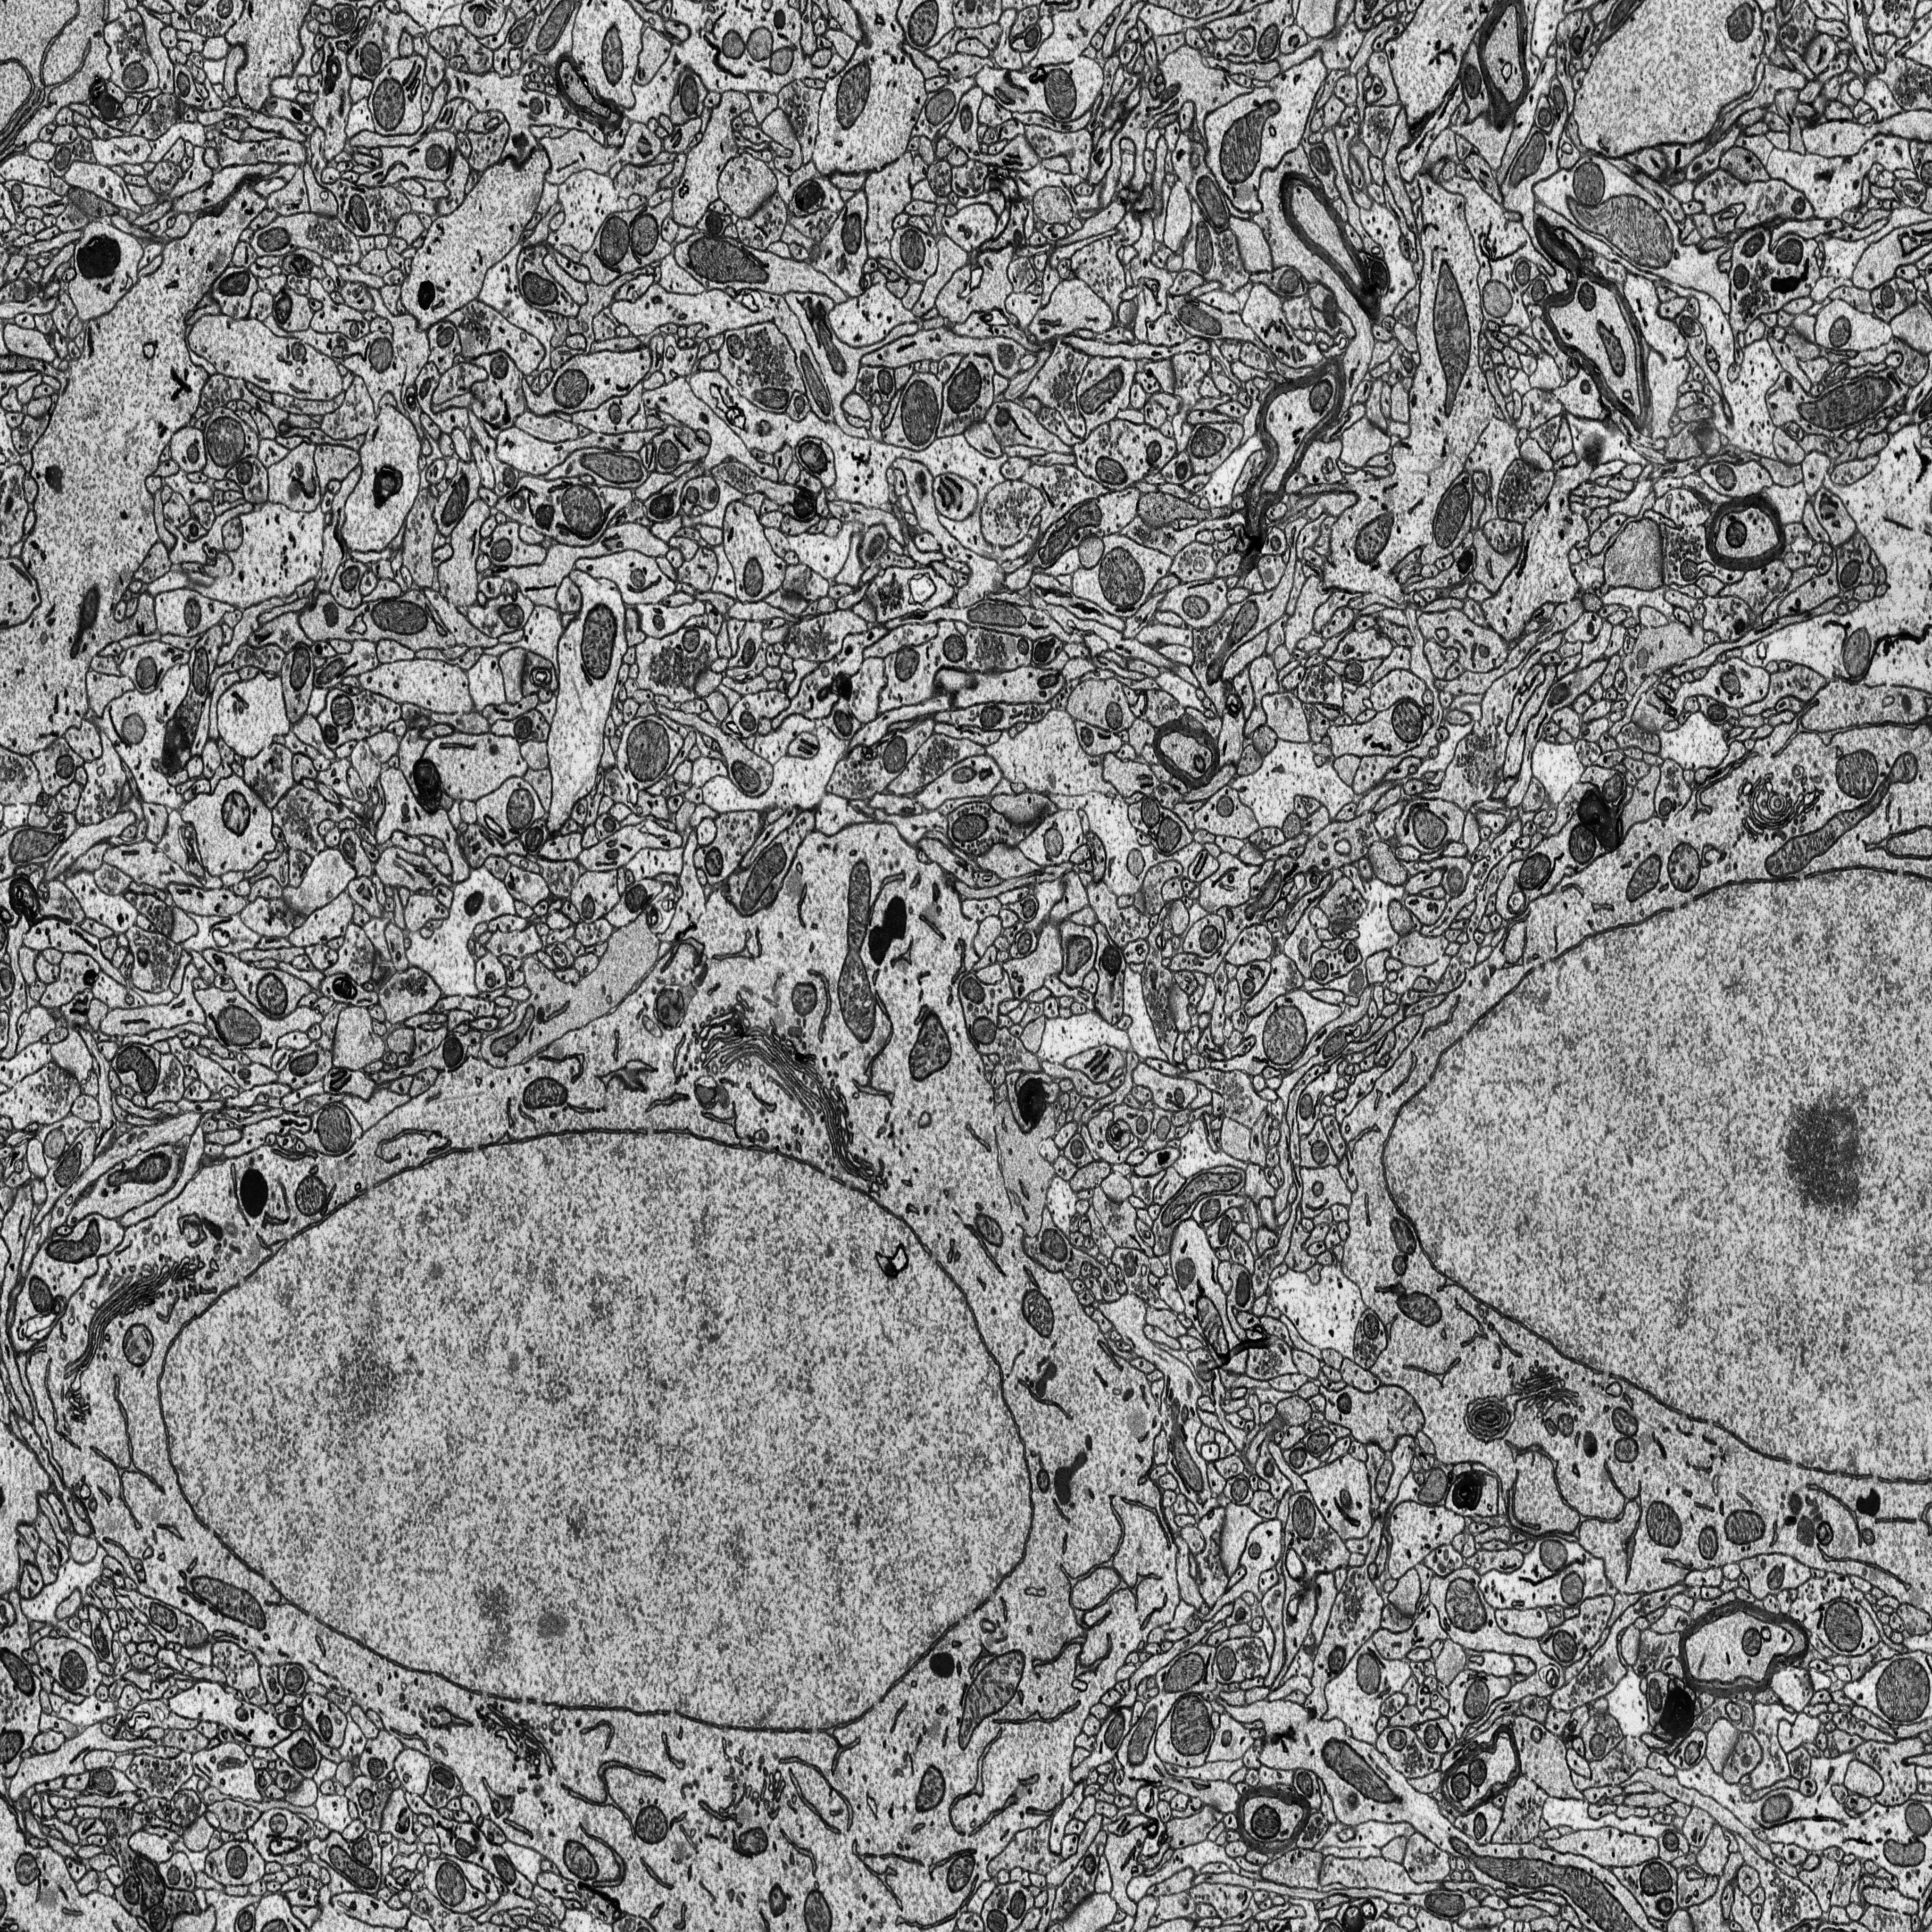
Electron microscopy slice of rat cortex tissue
Slice depth (z): 346
Mitochondria instances in slice: 367